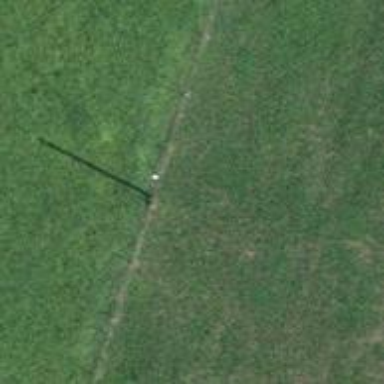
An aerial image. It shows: Power line is depicted.